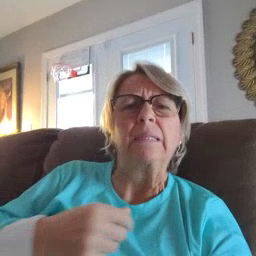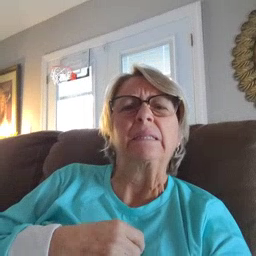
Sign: wet